Aerial crown-view tile of a tropical tree (Barro Colorado Island, Panama), acquired 20250317:
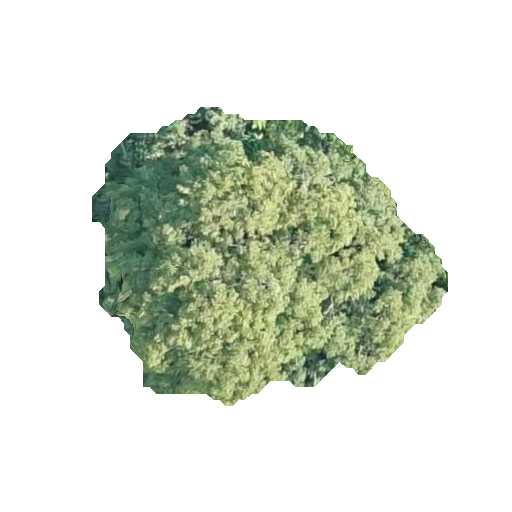
Species: Astronium graveolens
GBIF accepted scientific name: Astronium graveolens
Crown area: 111.202 m²